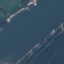
Land use / land cover class: River